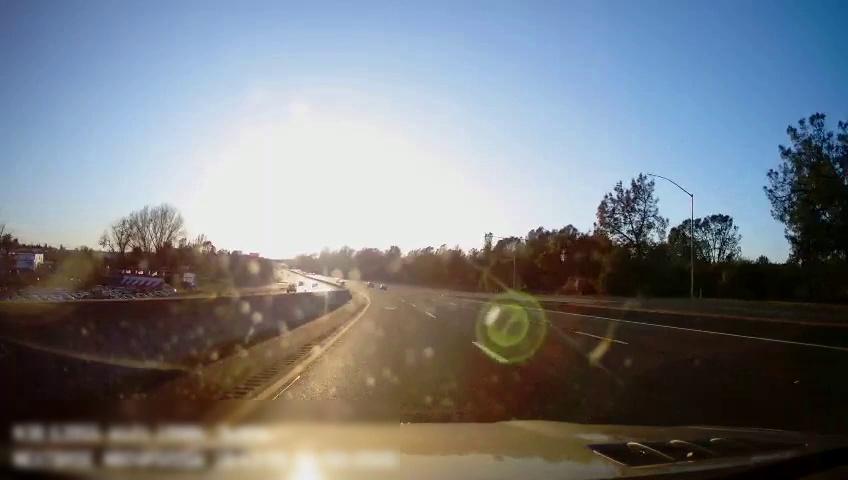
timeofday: Day
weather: Cloudy
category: Drivable Space
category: Drivable Space
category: Vehicles | SUV
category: Vehicles | Car
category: Lanes | Alternate Lane
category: Lanes | Current Lane
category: Lanes | Current Lane
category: Lanes | Alternate Lane